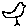
Label: bird